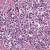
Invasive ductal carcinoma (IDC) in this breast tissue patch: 1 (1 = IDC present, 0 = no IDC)